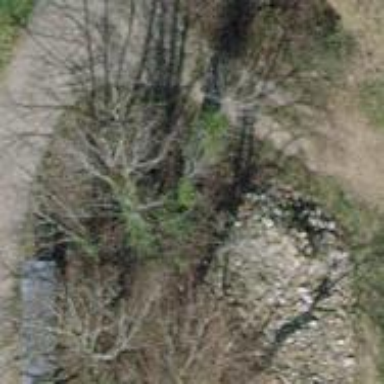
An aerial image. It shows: Culvert tunnel.